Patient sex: M
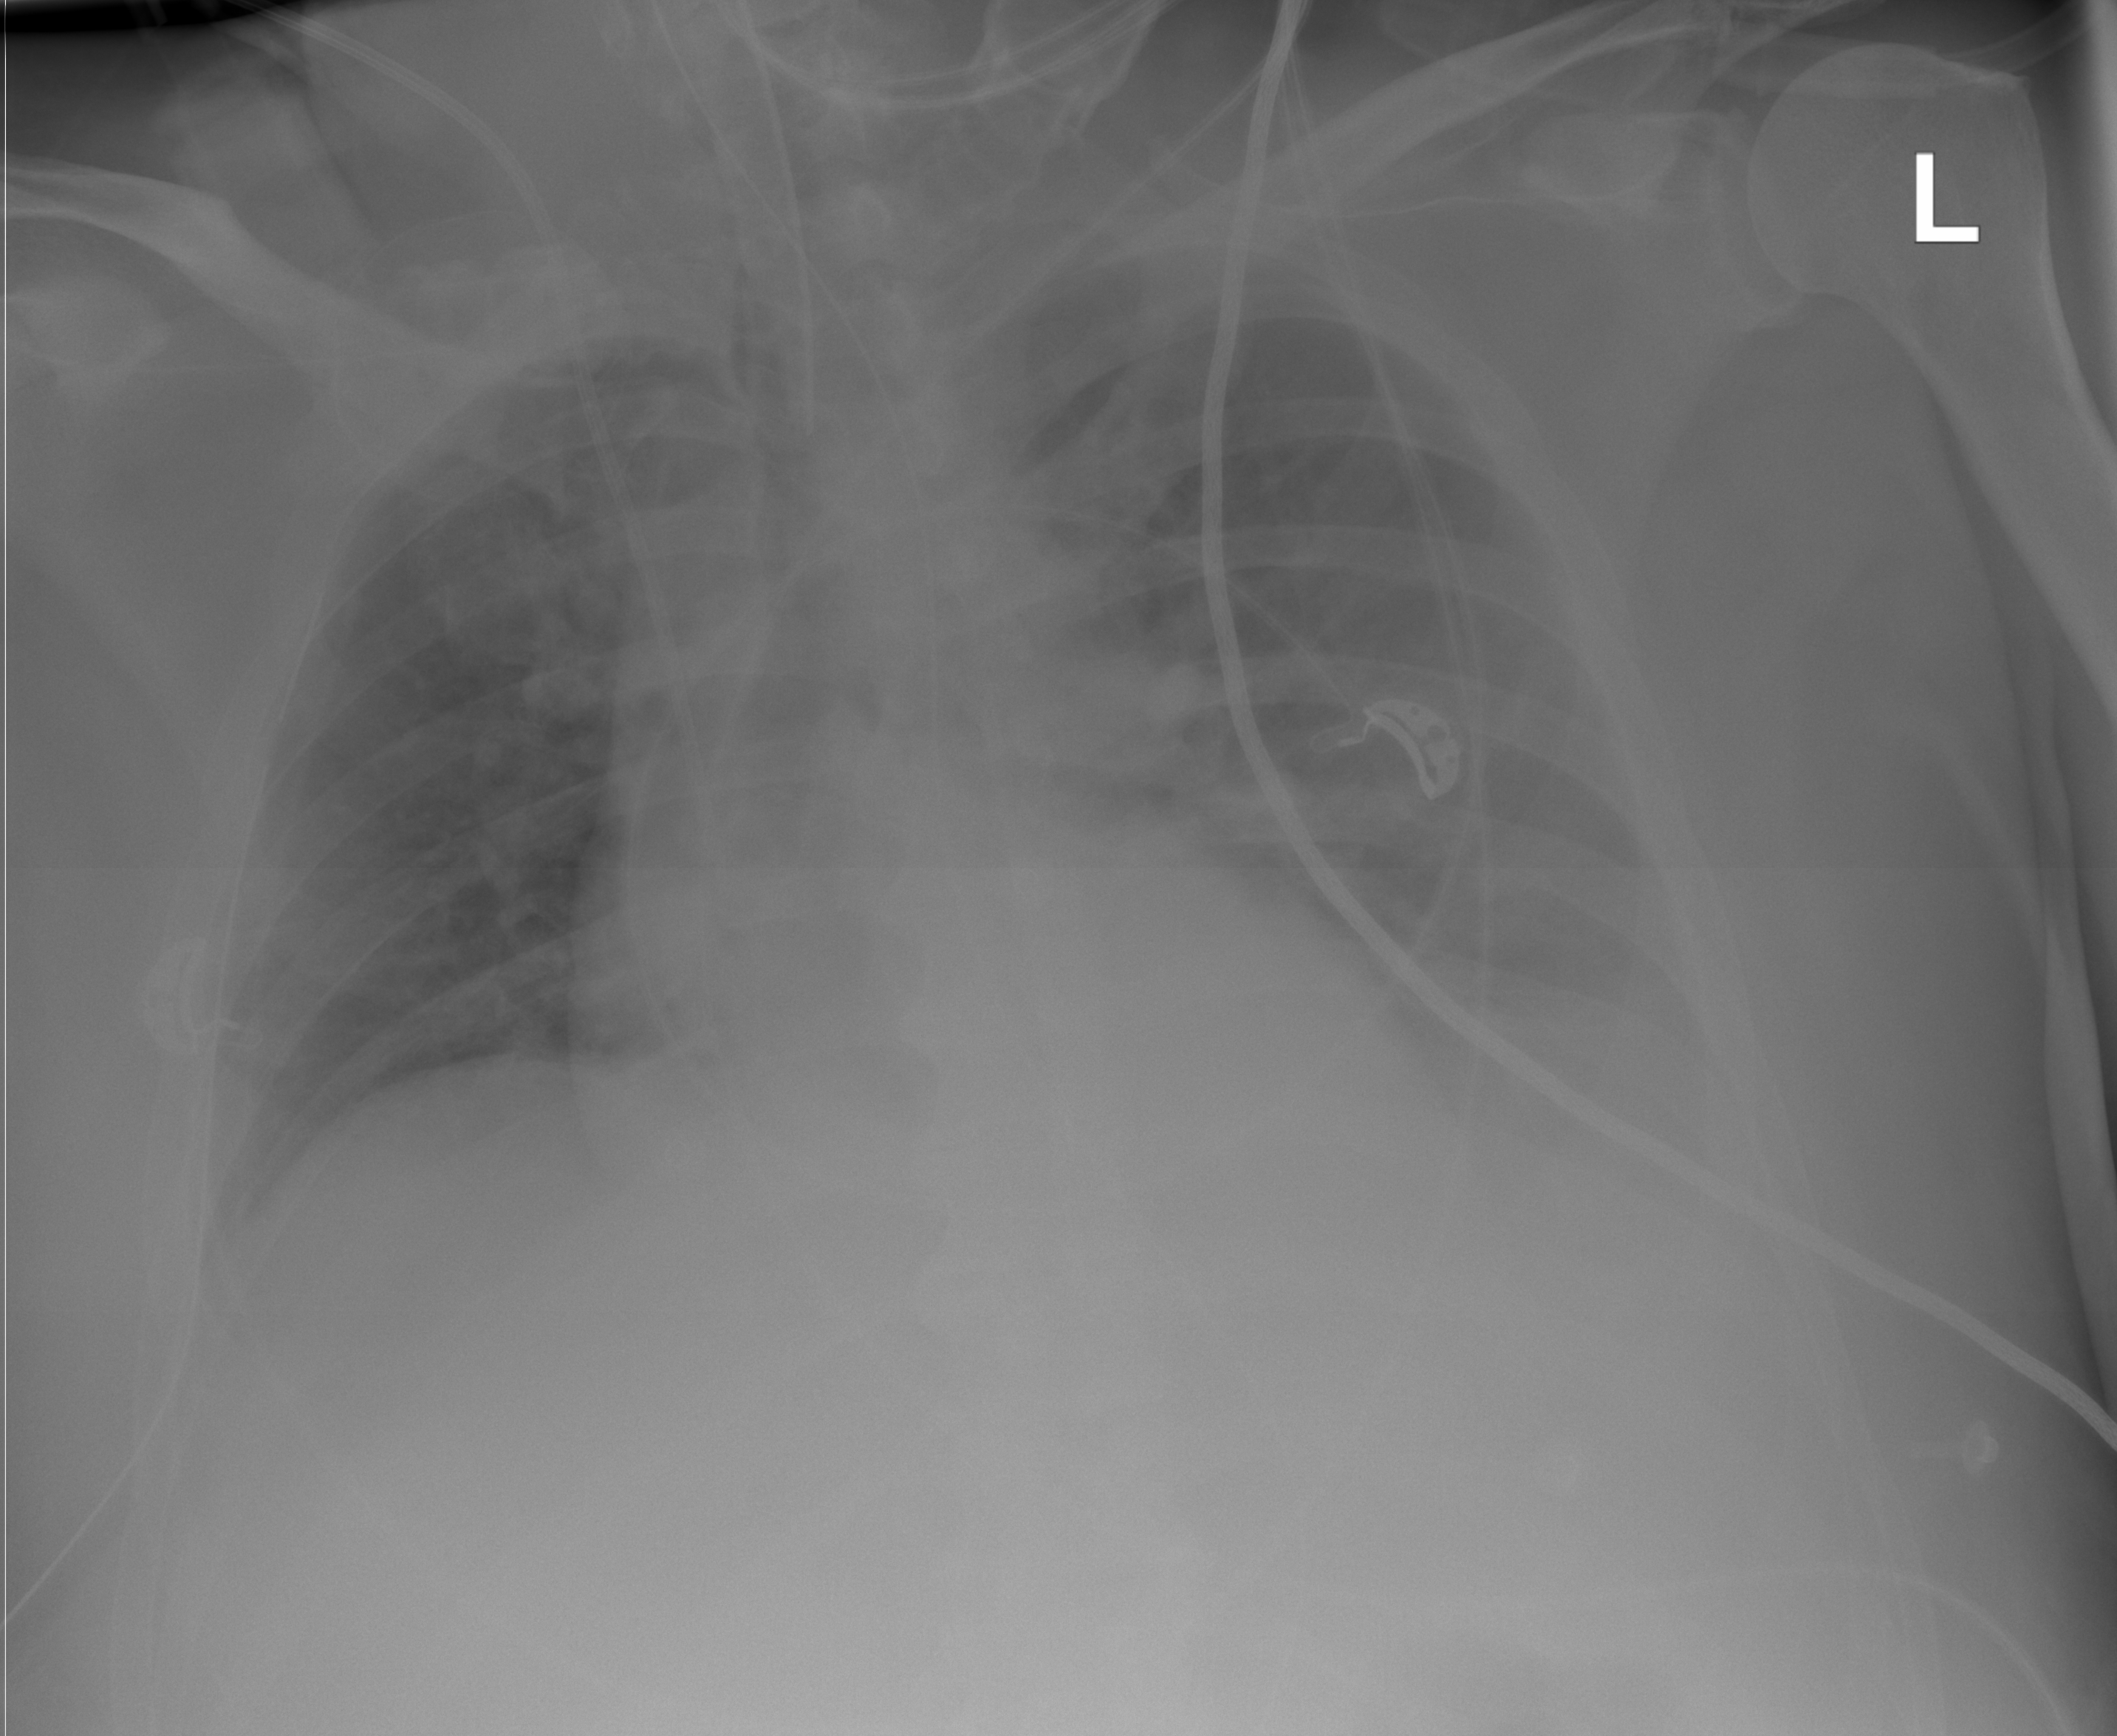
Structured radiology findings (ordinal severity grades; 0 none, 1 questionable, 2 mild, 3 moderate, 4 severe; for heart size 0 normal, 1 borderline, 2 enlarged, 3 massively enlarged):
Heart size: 2
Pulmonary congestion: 1
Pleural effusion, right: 1
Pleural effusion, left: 3
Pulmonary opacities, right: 0
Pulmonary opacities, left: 0
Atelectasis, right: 0
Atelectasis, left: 2